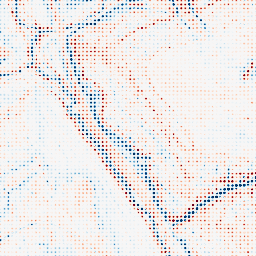
Category: edge_preserving
Decomposition family: anisotropic_diffusion
Decomposition parameters: iterations: 50
kappa: 50
gamma: 0.1
Upsampling method: sinc_blackman
Upsampling parameters: scale: 8
kernel_size: 4
Upsampling scale: 8